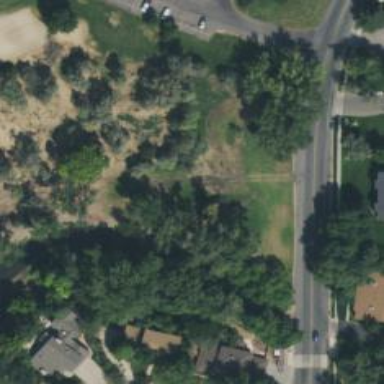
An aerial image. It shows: Disc golf basket.